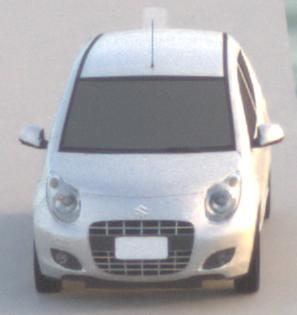
Make: Suzuki
Model: Alto 1.0
Detailed model: Alto (V)
Model produced from: 2011/02
Model produced until: 2011/03
Doors: 5
Color: white
Road condition: dry road
Daytime: sunrise or sunset
Contrast: low contrast